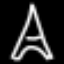
Label: The Eiffel Tower